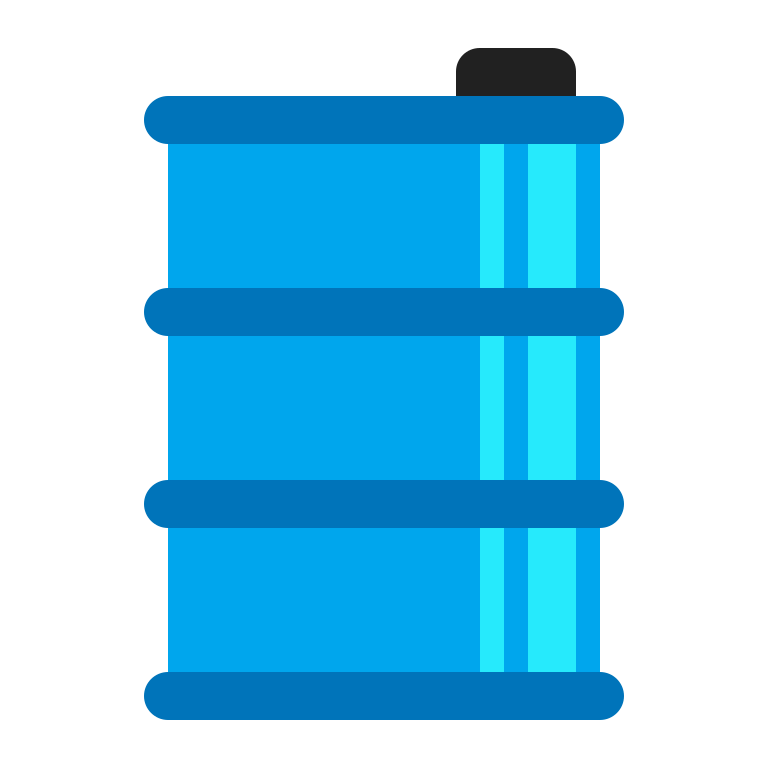
oil drum flat